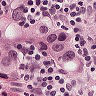
Metastatic tissue present: yes